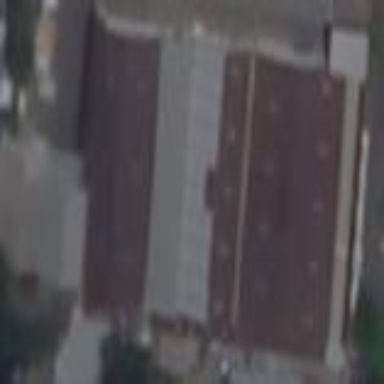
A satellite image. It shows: Supermarket with concrete roof.